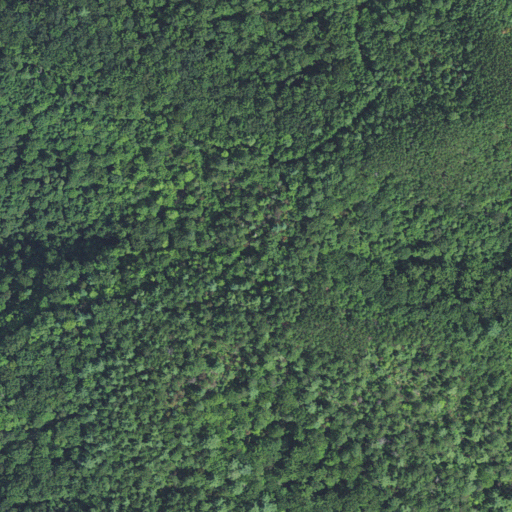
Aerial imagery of ridge(s) in North Carolina named House Site Ridge containing mixed forest, deciduous forest, and evergreen forest